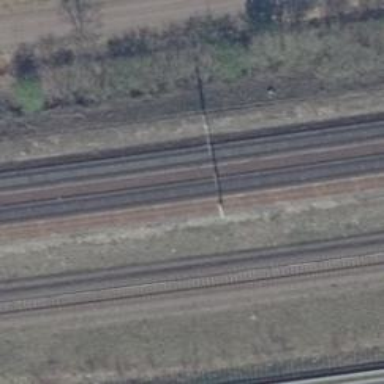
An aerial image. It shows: Railway line with electrified contact lines and ballastless track.